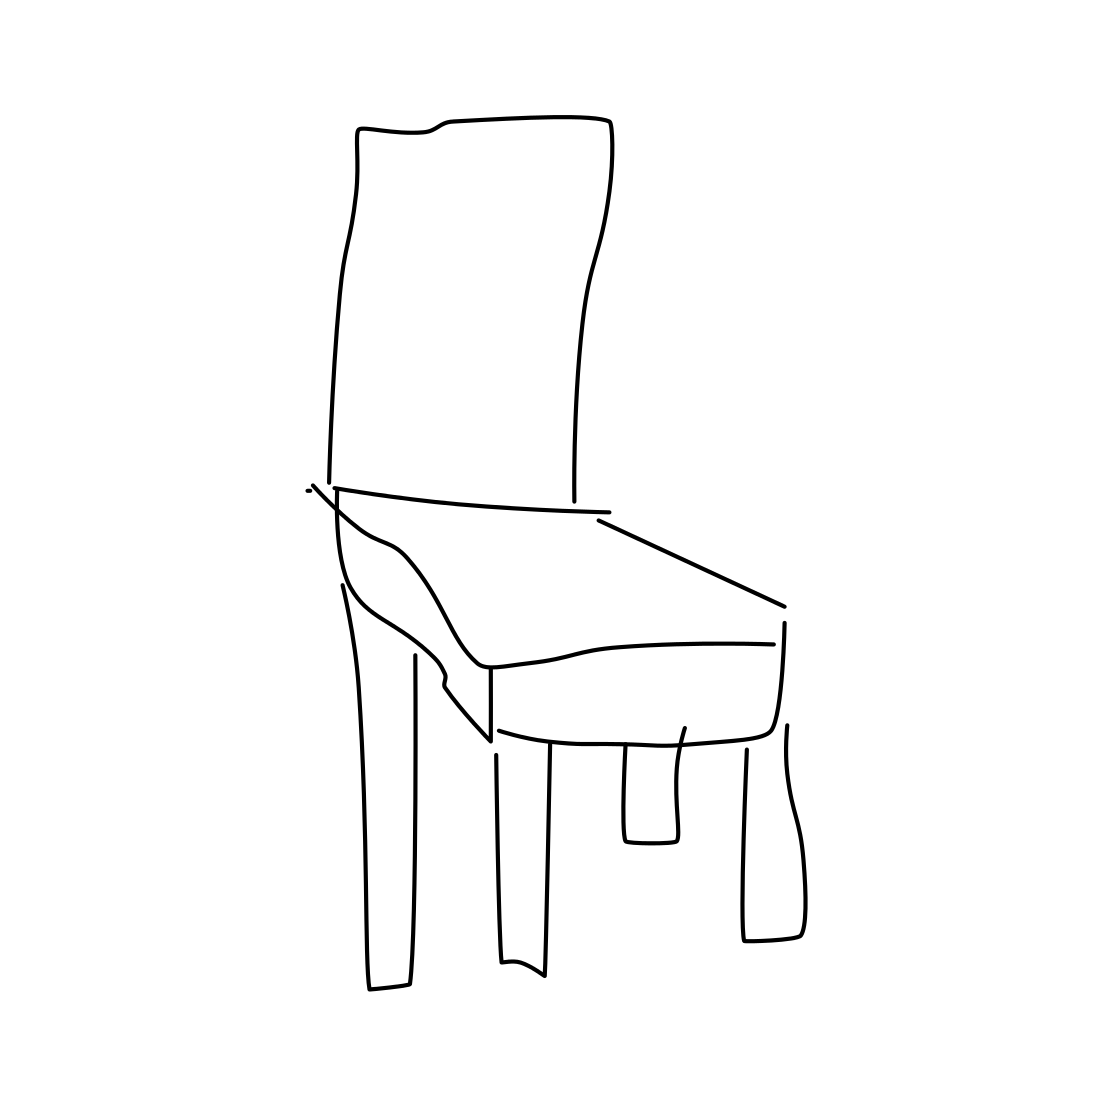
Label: chair